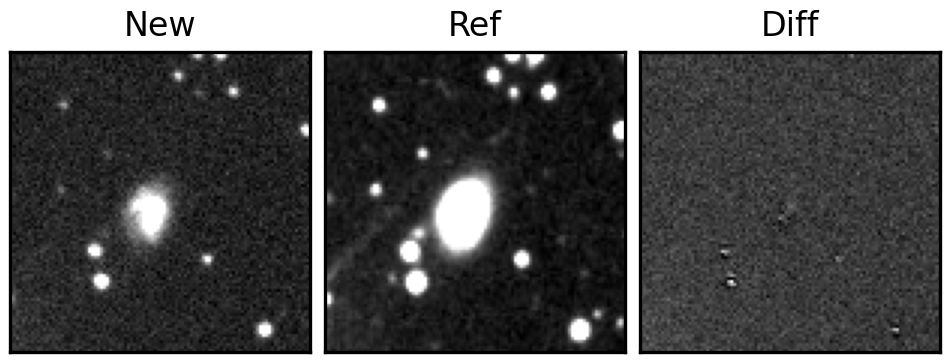
Label: real